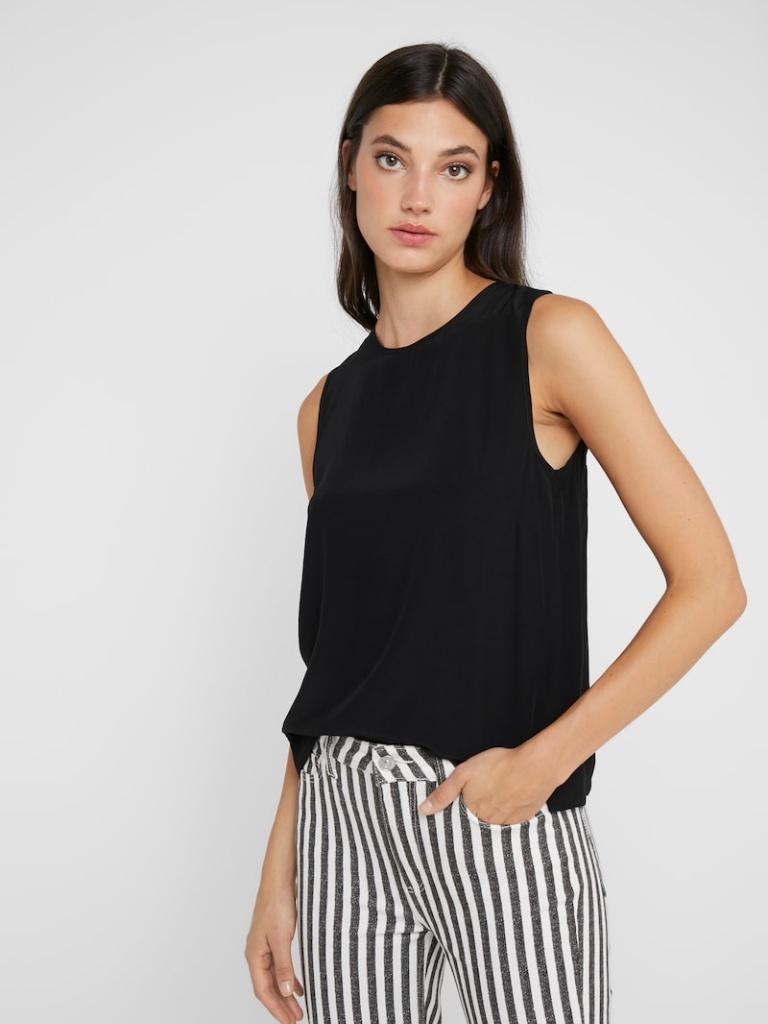
cotton relaxed sleeveless hip length Untucked crew tank